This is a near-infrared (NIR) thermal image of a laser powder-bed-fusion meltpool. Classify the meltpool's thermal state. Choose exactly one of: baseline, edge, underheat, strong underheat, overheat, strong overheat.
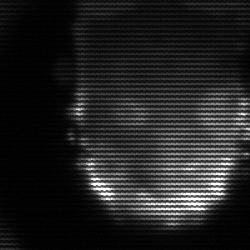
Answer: baseline